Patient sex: M
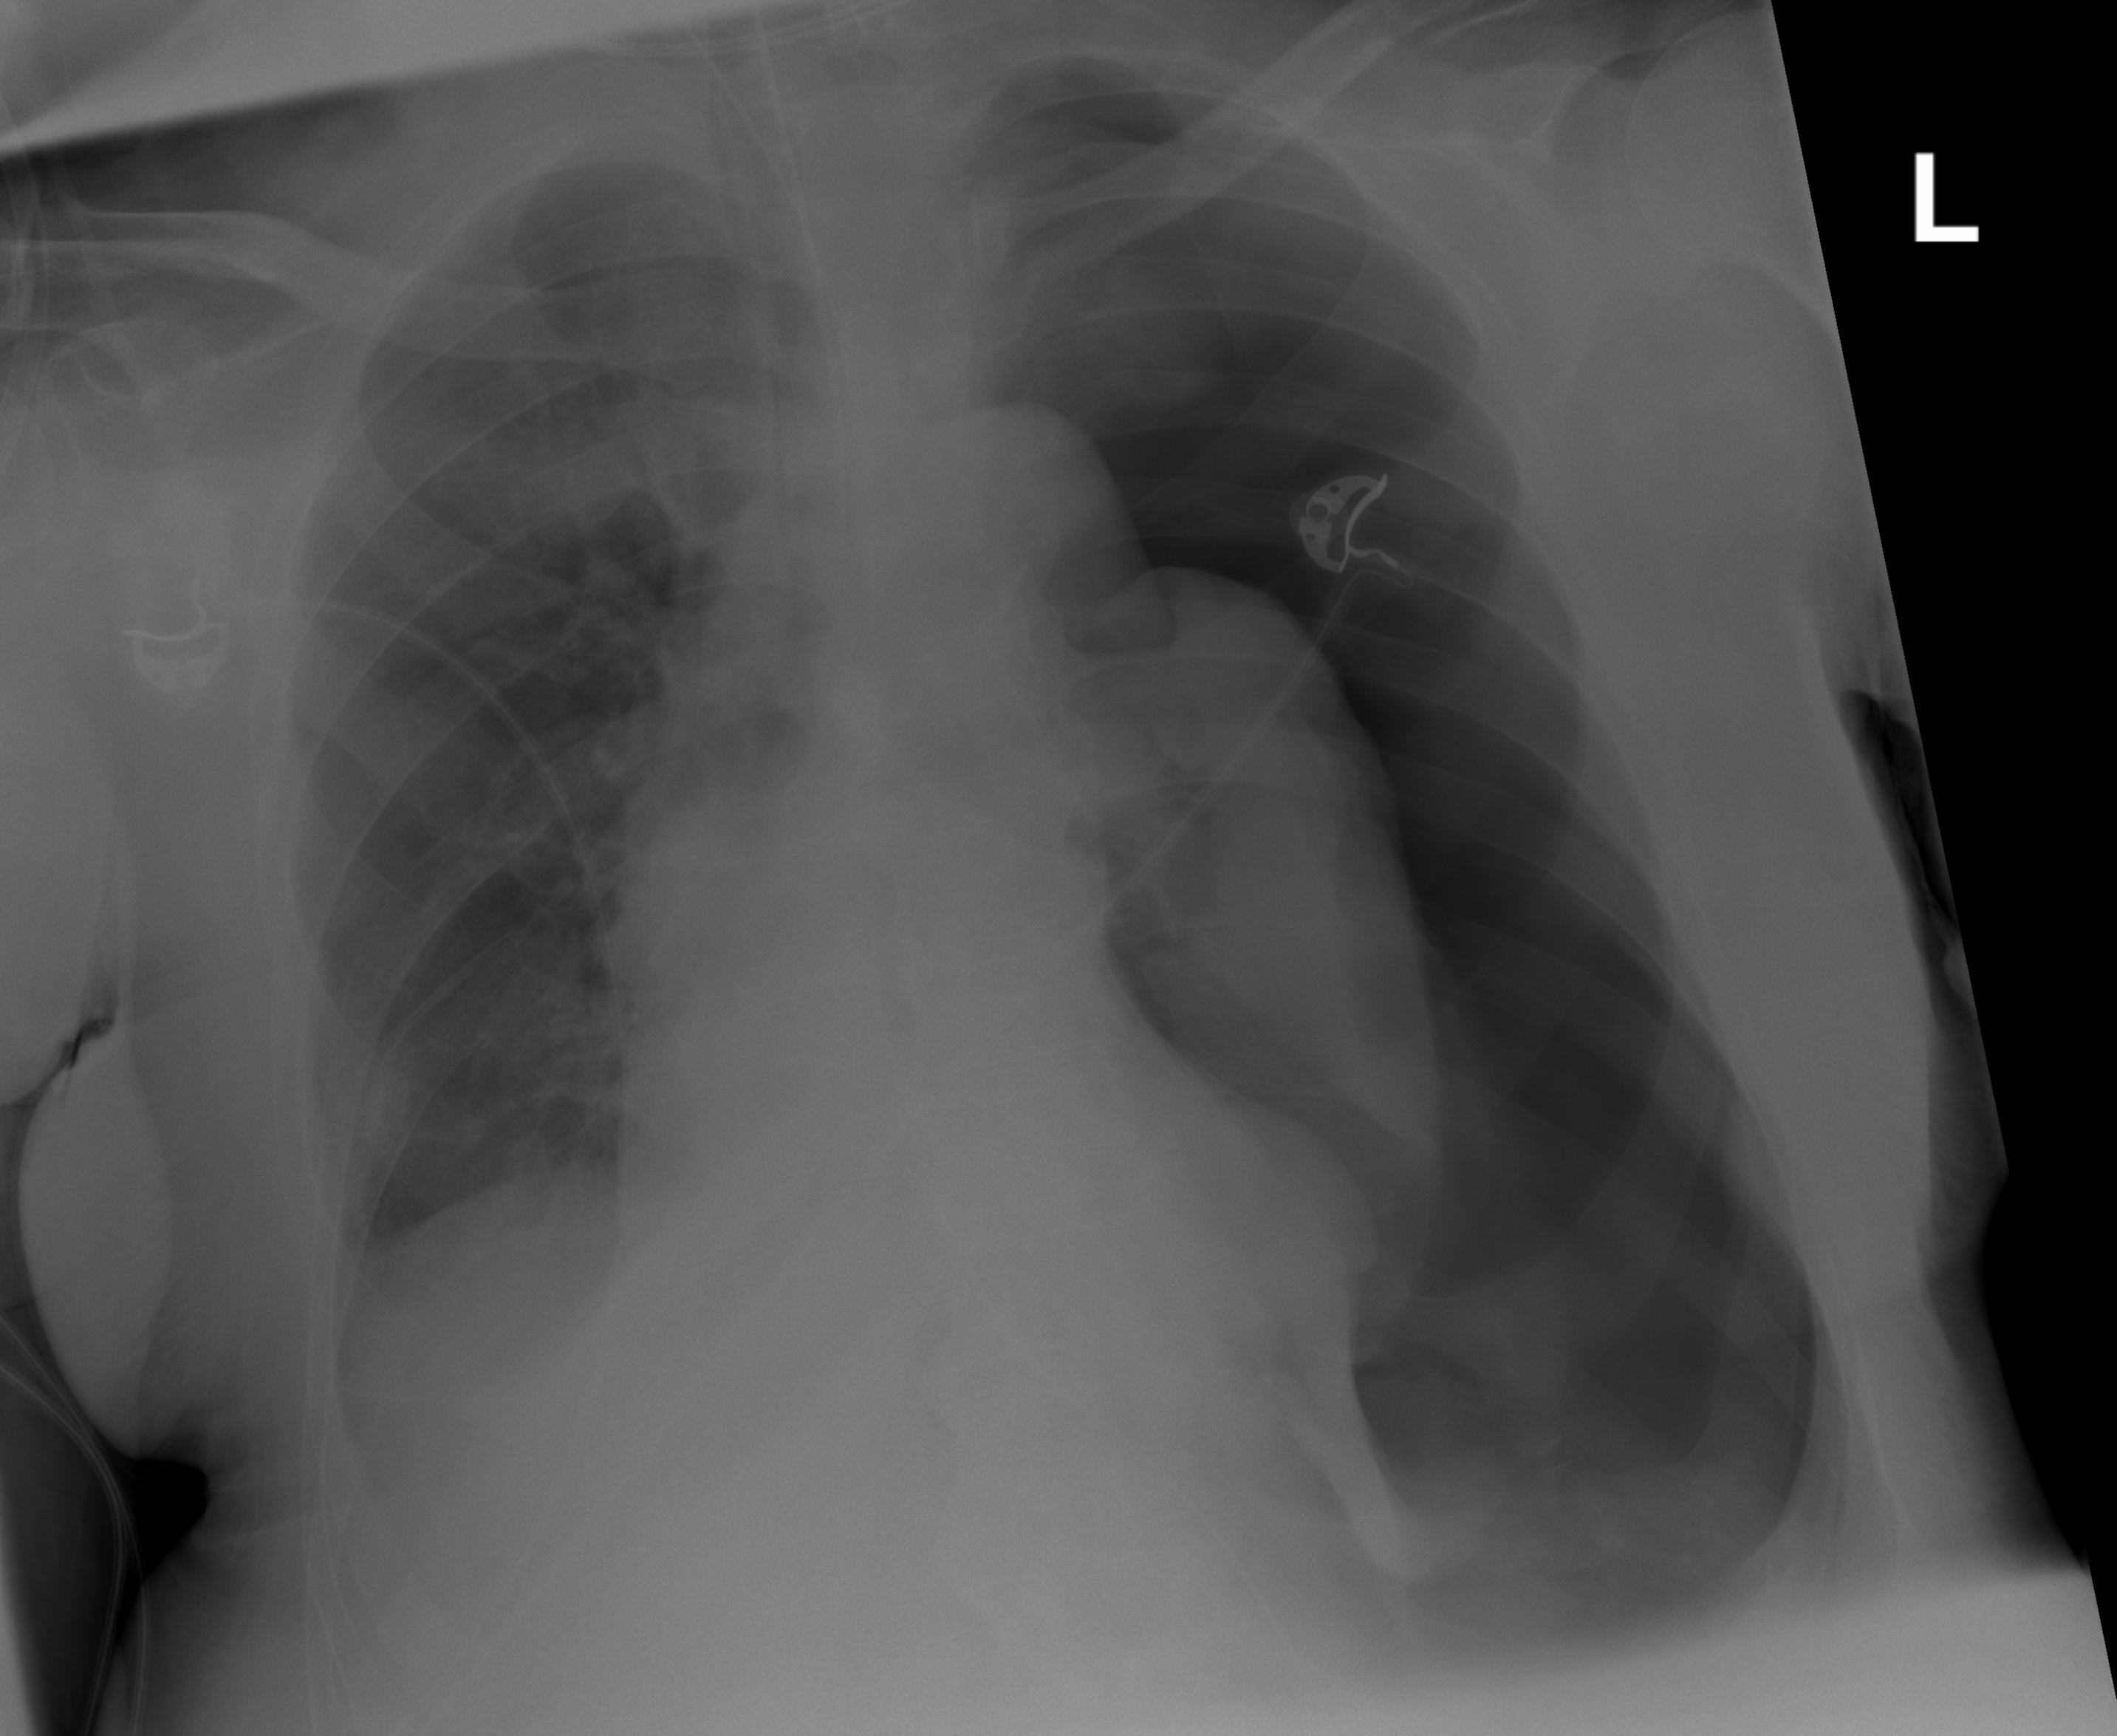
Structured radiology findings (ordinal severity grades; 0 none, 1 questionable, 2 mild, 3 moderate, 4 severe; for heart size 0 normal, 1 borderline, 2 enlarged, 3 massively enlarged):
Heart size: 0
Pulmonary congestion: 0
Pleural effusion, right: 0
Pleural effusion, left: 0
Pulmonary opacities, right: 0
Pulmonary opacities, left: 0
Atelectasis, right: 2
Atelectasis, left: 0